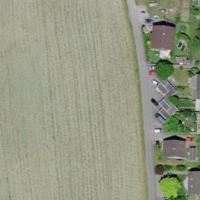
EUNIS habitat code: 55
Species observed at this site:
Circaea lutetiana